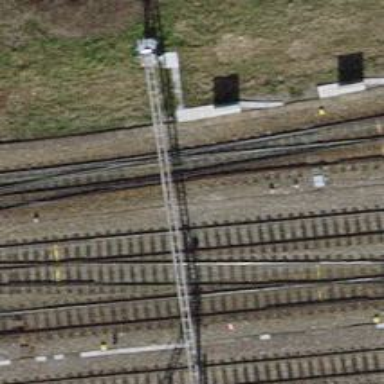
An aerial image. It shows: Railway switch.